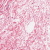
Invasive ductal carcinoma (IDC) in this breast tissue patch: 0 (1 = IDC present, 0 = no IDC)